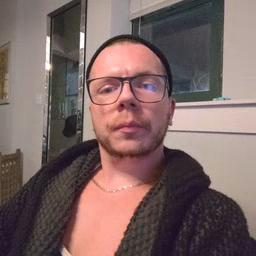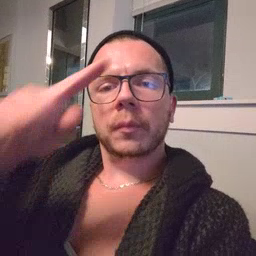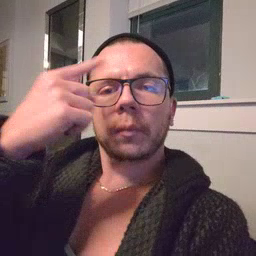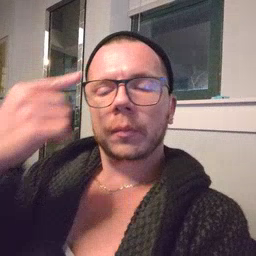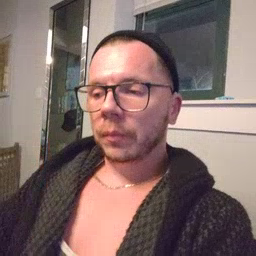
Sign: black